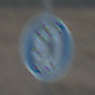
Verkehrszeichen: SchneekettenVorgeschrieben
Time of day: SunriseSunset
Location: Outdoor (Nature)
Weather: Clear
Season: Winter
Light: Natural